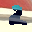
Label: 2